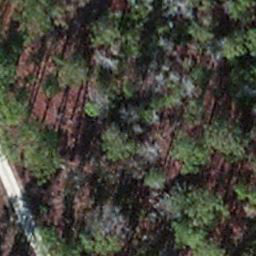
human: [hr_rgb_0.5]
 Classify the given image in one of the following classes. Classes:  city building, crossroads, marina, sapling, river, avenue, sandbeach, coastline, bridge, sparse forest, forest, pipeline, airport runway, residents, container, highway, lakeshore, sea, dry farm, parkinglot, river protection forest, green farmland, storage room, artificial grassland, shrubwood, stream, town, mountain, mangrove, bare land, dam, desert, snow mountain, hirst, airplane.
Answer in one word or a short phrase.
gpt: sapling